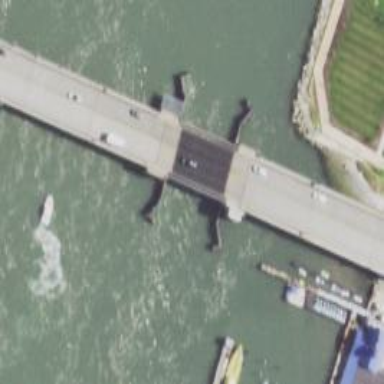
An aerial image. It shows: Bascule movable footway bridge.